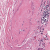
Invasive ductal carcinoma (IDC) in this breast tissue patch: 0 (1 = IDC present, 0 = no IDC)